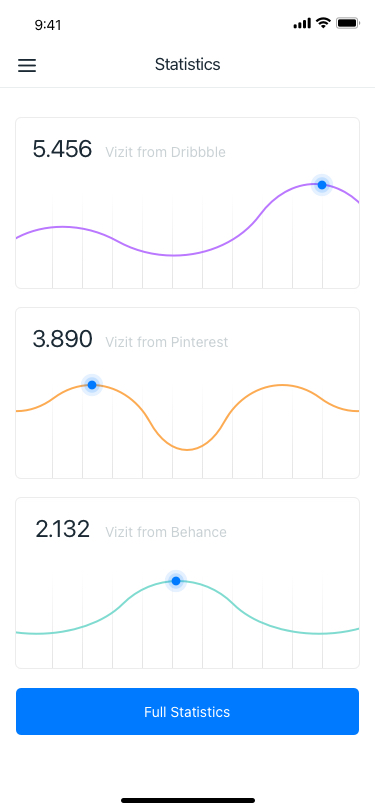
Text in this UI design:
5.456
Vizit from Dribbble
3.890
Vizit from Pinterest
2.132
Vizit from Behance
Full Statistics
Statistics